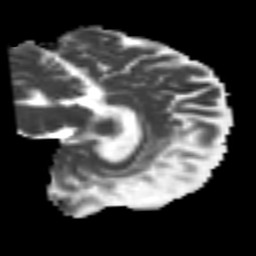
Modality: MD
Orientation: sagittal
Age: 72
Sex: female
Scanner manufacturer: siemens
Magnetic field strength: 3 T
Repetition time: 4.987 s
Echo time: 0.0792 s